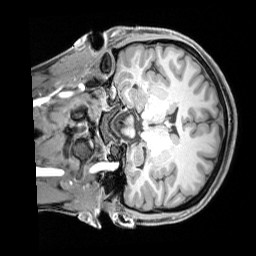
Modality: T1w
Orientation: coronal
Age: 21
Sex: female
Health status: healthy
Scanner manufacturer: siemens
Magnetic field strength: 3 T
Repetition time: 1.65 s
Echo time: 0.00182 s